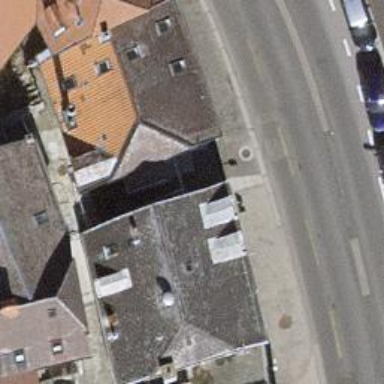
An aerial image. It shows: Restaurant.